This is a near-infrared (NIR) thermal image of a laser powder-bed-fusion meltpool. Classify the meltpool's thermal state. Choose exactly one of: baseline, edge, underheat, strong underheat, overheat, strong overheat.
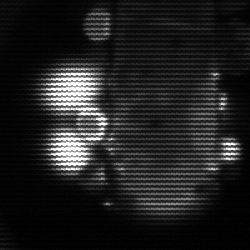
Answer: strong underheat